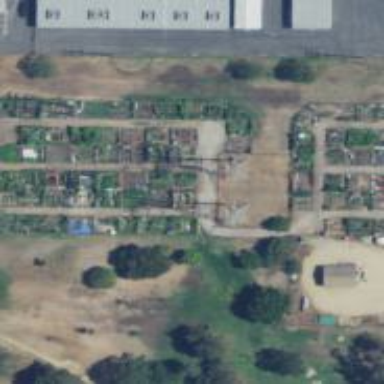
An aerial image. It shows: Community garden filled with leisure land.